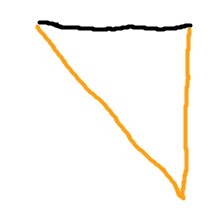
Shape: triangle